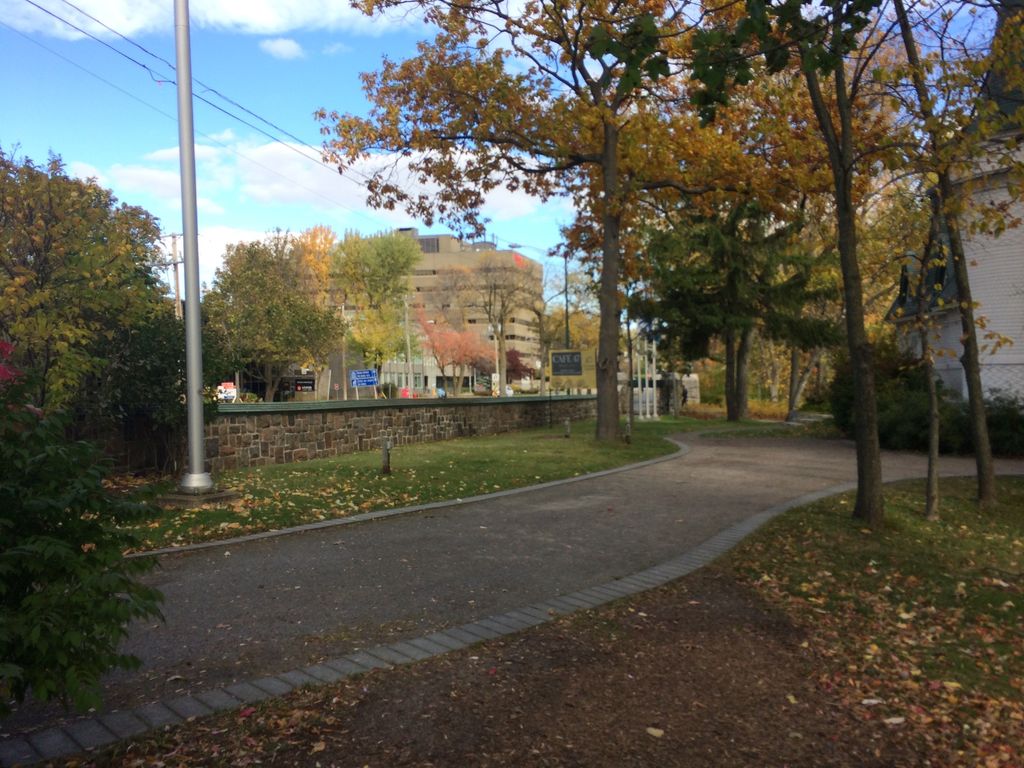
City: quebec_city